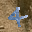
Label: 4